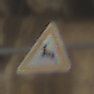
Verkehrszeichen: WildwechselRechts
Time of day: Midday
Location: Roofed (Beach)
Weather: Overcast
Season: NotSpecified
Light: Natural